Here is the wavelet time-frequency representation (scalogram) of a rolling-element bearing's vibration measurement. Classify the bearing condition as one of: normal, inner_race, outer_race, ball.
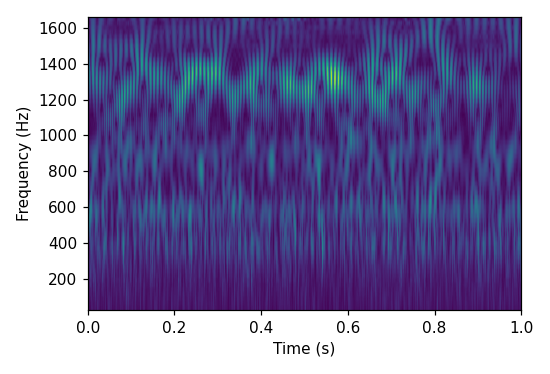
Answer: outer_race